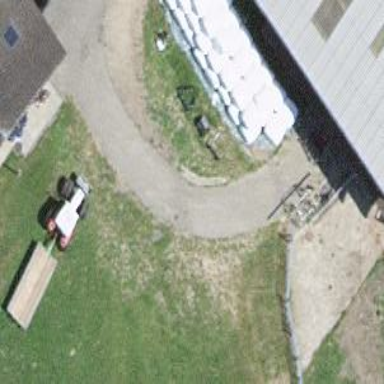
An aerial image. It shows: Farm.